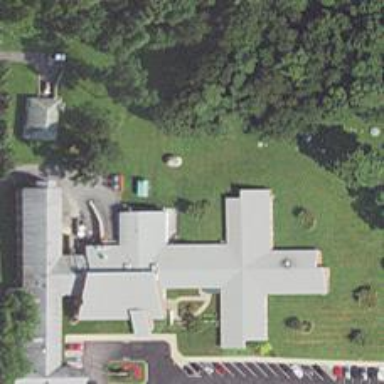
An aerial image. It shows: Nursing home facility building.